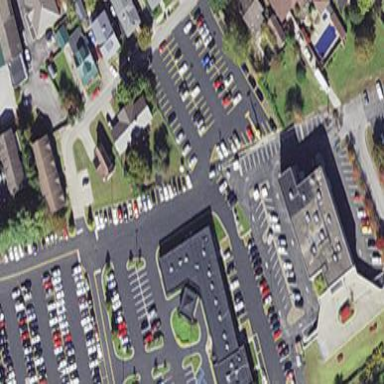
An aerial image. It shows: Commercial building housing healthcare clinic.